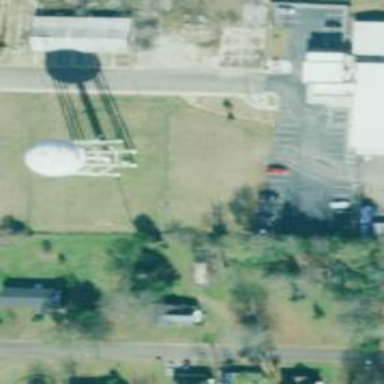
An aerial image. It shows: Water tower that is man-made.